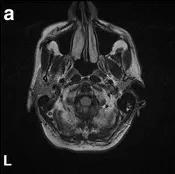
MRI of the cerebellum showing the new cerebellar infarct.
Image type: radiology (mri)